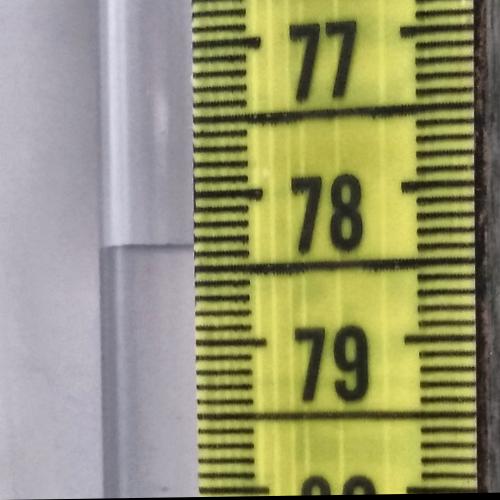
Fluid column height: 78.3 cm